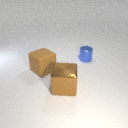
large brown metal cube to the right of large brown rubber cube